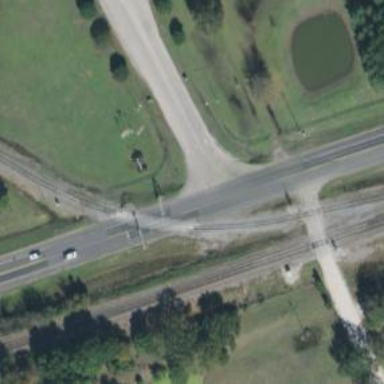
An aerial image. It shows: Level crossing with both lights and saltire in place.